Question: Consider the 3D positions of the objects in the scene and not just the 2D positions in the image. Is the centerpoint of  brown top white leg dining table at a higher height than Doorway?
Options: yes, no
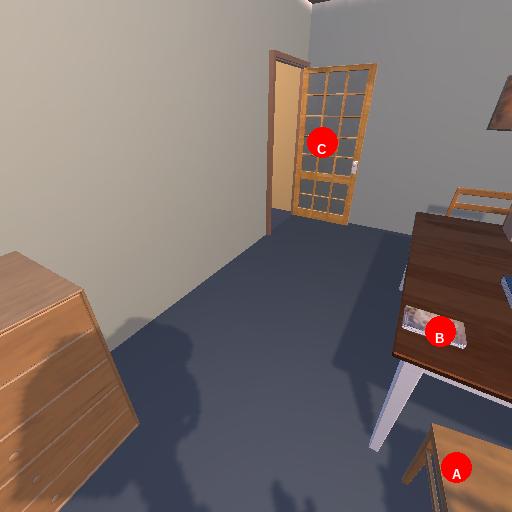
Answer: yes